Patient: sex M, age 71
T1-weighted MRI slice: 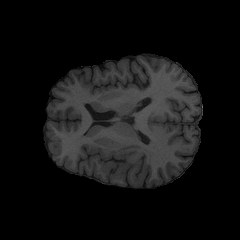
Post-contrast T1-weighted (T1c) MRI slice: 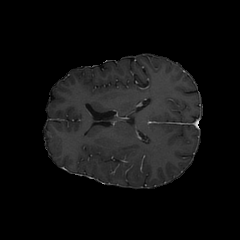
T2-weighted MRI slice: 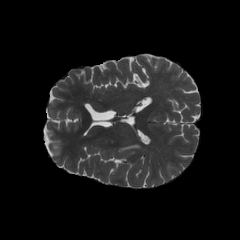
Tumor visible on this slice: yes
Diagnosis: Glioblastoma, IDH-wildtype
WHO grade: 4